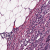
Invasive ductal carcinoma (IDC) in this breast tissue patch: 1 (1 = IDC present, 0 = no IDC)